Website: bh-photo
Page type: payment
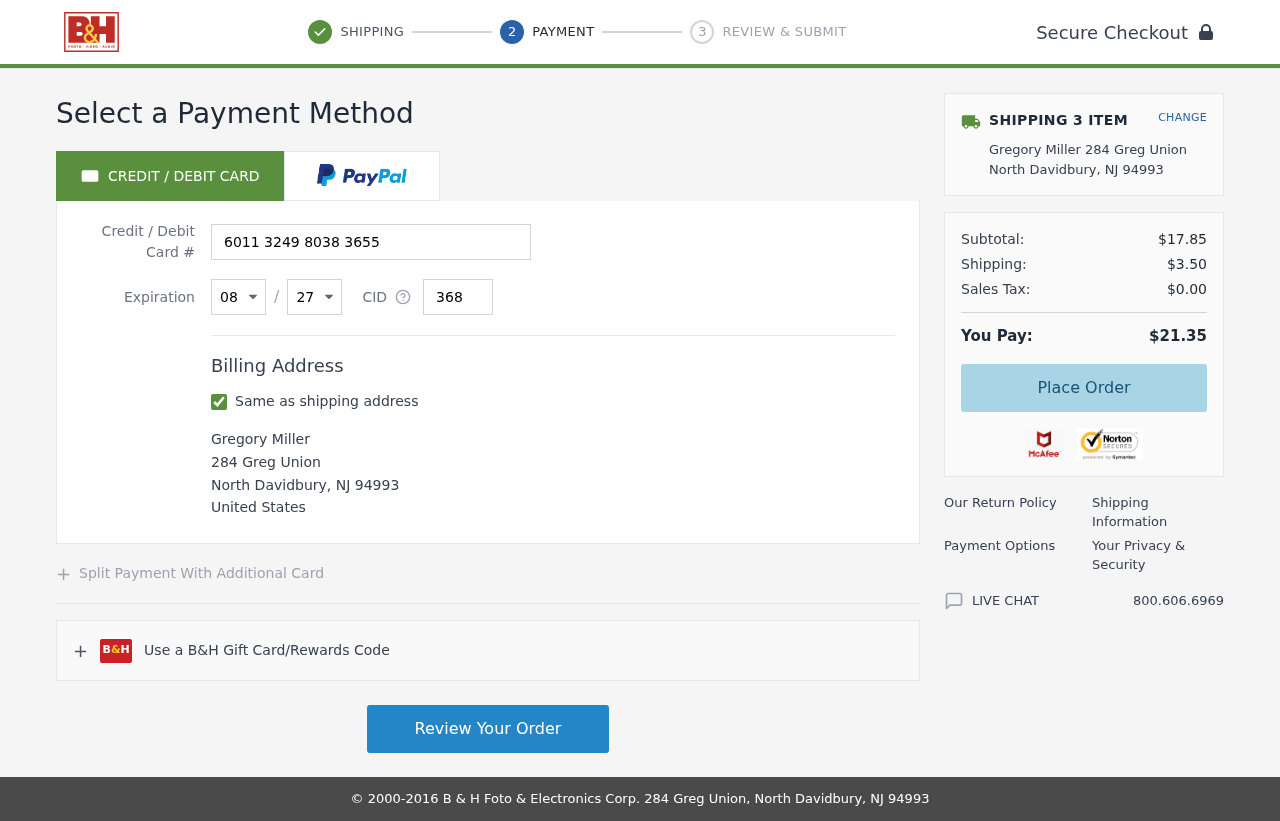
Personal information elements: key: PII_CARD_CVV
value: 368
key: PII_CARD_EXPIRY_MONTH
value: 08
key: PII_CARD_EXPIRY_YEAR
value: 27
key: PII_CARD_NUMBER
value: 6011 3249 8038 3655
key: PII_CITY
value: North Davidbury
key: PII_COUNTRY
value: United States
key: PII_FULLNAME
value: Gregory Miller
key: PII_POSTCODE
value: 94993
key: PII_STATE_ABBR
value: NJ
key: PII_STREET
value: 284 Greg Union
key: PII_FULLNAME2
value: Gregory Miller
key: PII_STREET2
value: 284 Greg Union
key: PII_CITY2
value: North Davidbury
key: PII_STATE_ABBR2
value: NJ
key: PII_POSTCODE2
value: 94993
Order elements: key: ORDER_NUM_ITEMS
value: SHIPPING 3 ITEM
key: ORDER_SUBTOTAL
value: $17.85
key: ORDER_SHIPPING_COST
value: $3.50
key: ORDER_TAX
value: $0.00
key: ORDER_TOTAL
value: $21.35